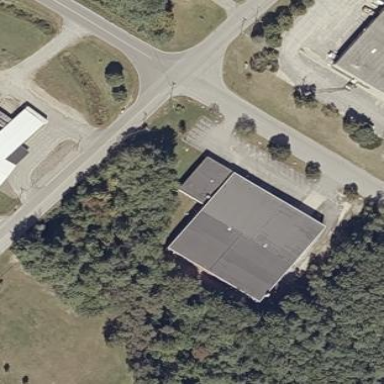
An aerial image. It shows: Building with flat roof.